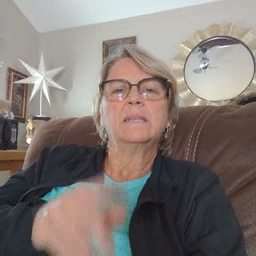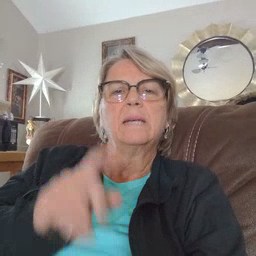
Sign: hate